Interaction volume radius: 10 \u00c5
Interaction volume height: 25 \u00c5
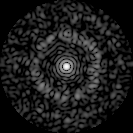
Disorder parameter: 0.8355